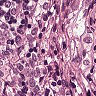
Metastatic tissue present: yes